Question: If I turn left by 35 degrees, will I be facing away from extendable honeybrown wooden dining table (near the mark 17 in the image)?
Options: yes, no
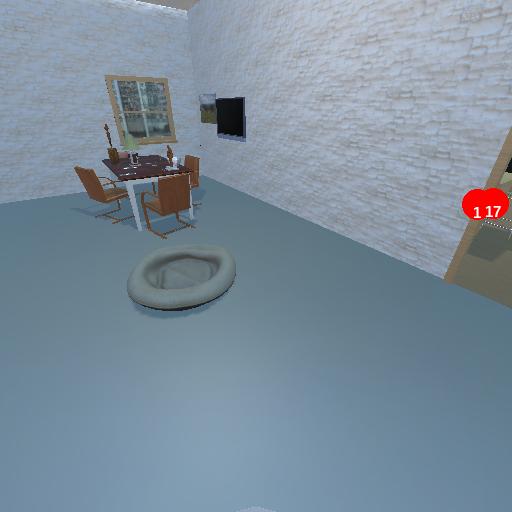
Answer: yes